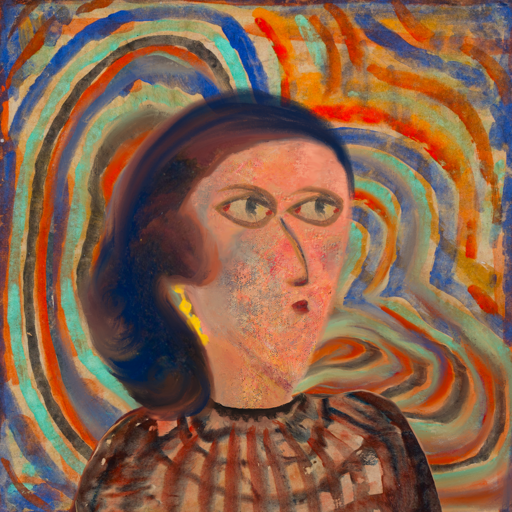
Background: Sisters, Head And Neck Side: Irani, Face Side: GypsyMother, Bust: Orphan, Hair Side: Mother_And_Son_Son, Head Accessory: Blank, Second Necklace: Blank, Necklace: Blank, Baby: Blank